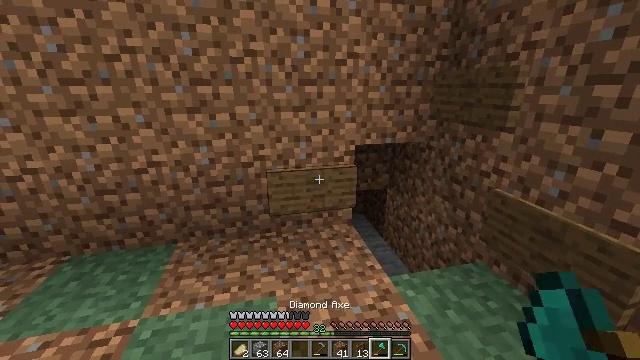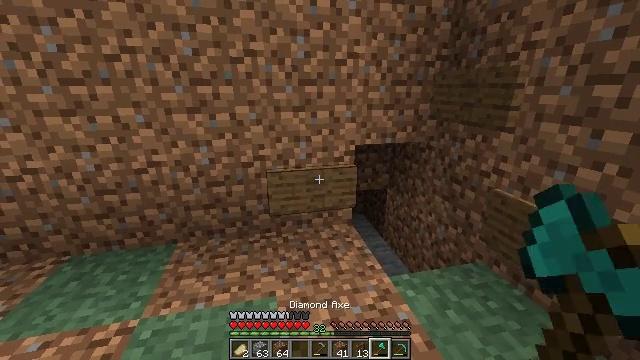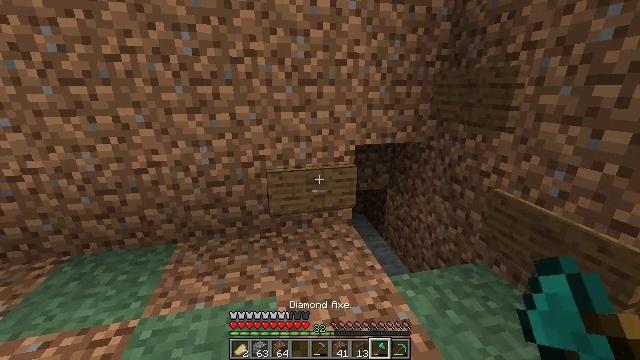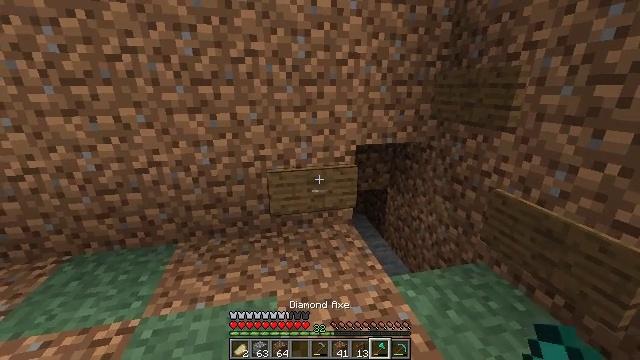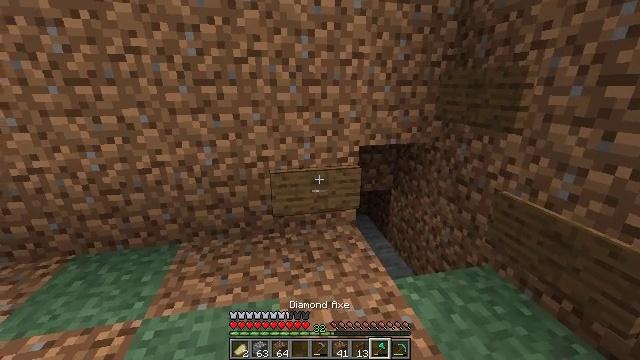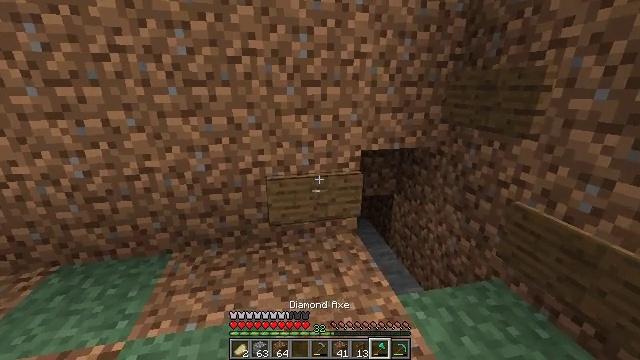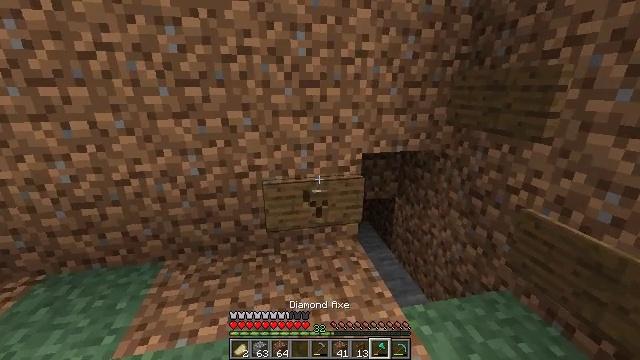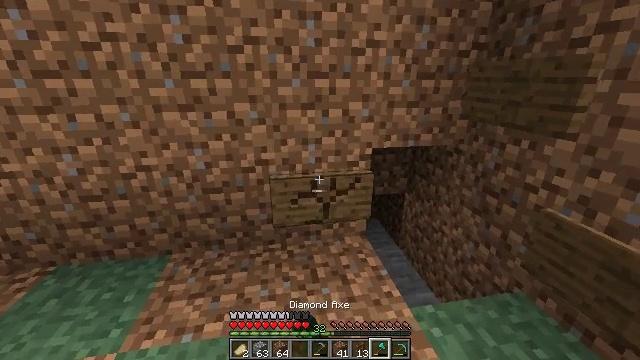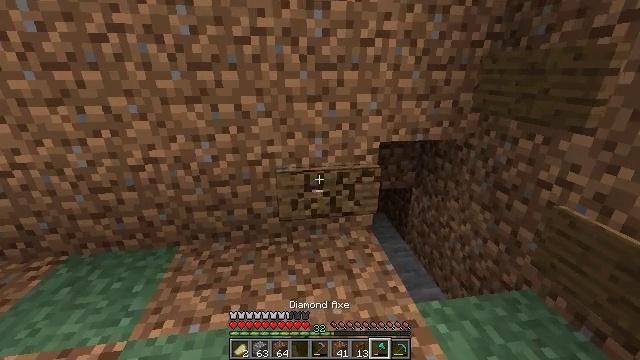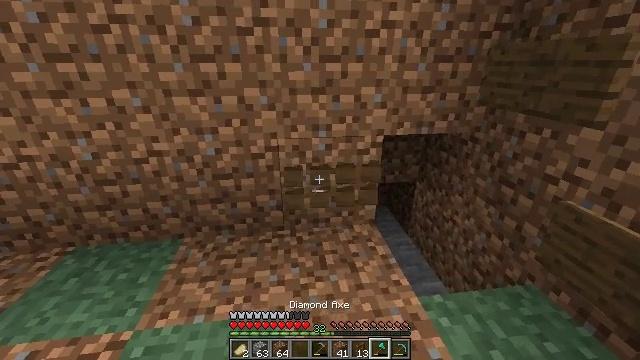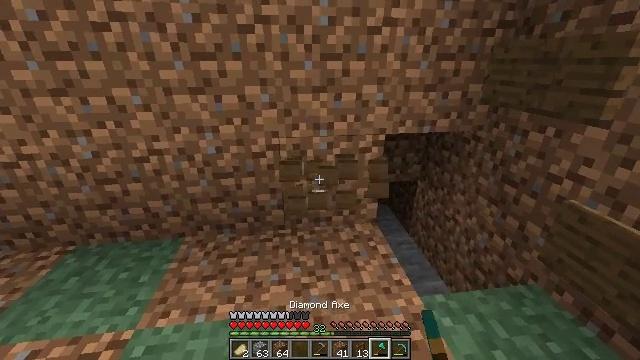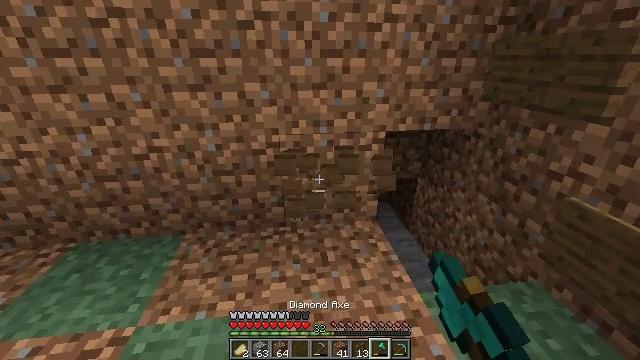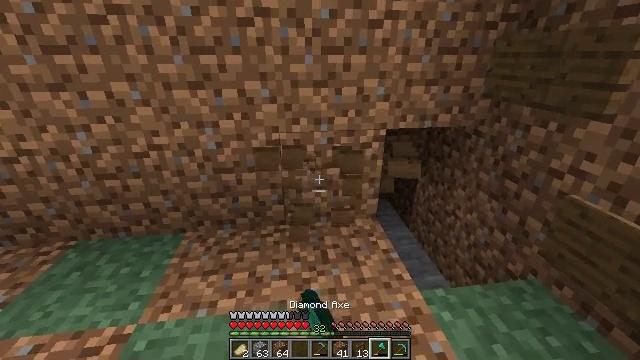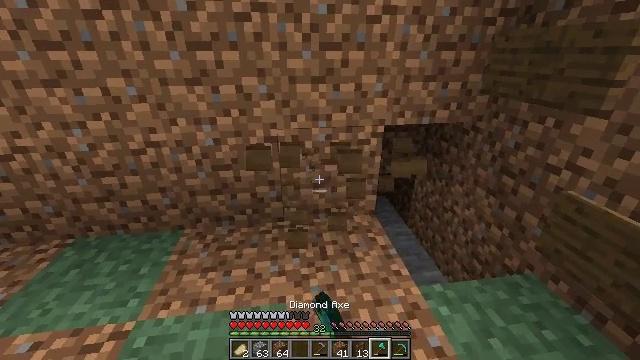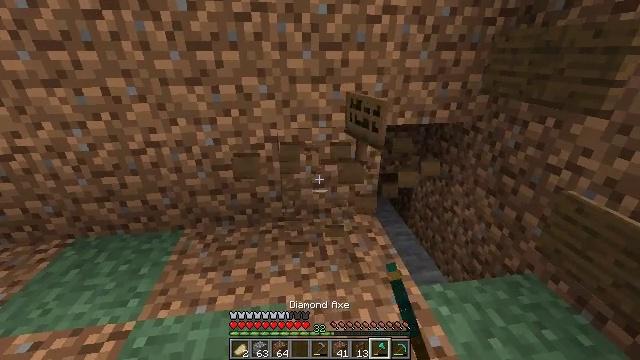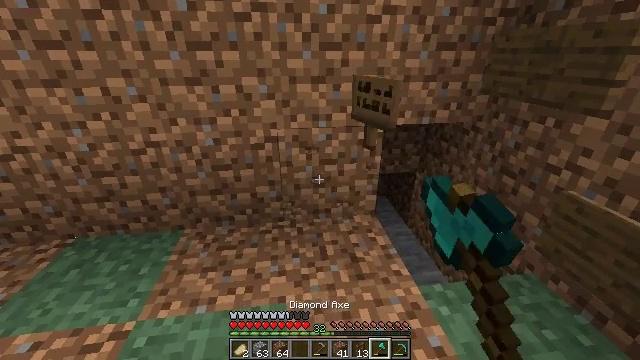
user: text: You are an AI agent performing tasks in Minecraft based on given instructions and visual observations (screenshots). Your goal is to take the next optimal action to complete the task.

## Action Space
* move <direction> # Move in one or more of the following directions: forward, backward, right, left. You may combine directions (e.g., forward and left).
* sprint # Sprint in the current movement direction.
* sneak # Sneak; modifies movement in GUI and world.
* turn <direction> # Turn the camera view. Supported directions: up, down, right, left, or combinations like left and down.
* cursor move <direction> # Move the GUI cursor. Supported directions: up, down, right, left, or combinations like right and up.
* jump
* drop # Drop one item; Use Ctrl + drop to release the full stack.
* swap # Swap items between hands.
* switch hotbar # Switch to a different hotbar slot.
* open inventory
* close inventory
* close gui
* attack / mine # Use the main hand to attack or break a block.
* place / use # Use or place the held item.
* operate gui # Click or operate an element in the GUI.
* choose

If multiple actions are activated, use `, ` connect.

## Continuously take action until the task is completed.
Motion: motion action
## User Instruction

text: Collect a spruce wall sign from the wall.
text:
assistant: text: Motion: no_op
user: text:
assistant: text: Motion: no_op
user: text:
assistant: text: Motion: no_op
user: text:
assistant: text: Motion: move forward
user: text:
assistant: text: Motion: move forward
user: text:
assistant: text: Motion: attack / mine
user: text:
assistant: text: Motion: turn left and down, attack / mine
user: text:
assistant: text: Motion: turn left and down, attack / mine
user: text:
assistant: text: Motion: turn down, attack / mine
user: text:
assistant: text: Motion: attack / mine
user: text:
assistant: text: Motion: attack / mine
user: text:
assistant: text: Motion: attack / mine
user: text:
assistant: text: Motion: attack / mine
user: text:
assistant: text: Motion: attack / mine
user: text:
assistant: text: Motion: attack / mine
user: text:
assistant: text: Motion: attack / mine
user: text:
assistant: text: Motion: move forward, attack / mine
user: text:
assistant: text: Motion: move forward, turn right
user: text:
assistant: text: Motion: move forward, turn right
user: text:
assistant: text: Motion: move forward and move left, turn right
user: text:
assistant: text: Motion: move forward and move left, turn right
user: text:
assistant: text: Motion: move forward and move left, turn right
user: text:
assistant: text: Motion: move forward and move left, turn right
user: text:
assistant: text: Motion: move forward and move left, turn right
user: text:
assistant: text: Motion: move forward, turn right
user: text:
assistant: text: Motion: move forward, turn right
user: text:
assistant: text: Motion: move forward, turn right and down
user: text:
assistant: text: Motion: turn right and down
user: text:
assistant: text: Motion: turn right and down
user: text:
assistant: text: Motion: move right, turn right and down